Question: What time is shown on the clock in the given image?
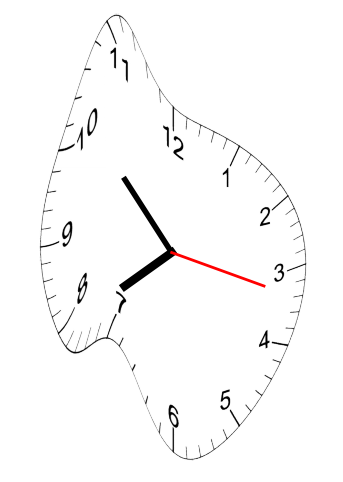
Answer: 07:52:17